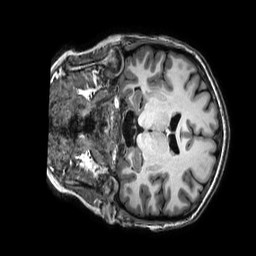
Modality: T1w
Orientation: coronal
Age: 25
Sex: female
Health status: healthy
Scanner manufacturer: philips
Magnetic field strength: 3 T
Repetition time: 0.009 s
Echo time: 0.003996 s